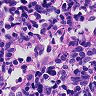
Metastatic tissue present: no